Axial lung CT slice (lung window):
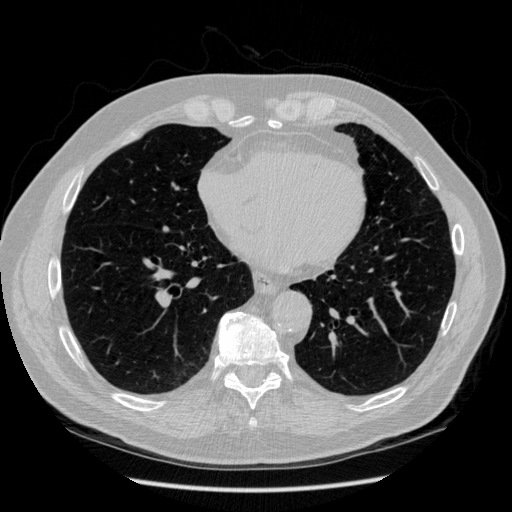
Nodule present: no